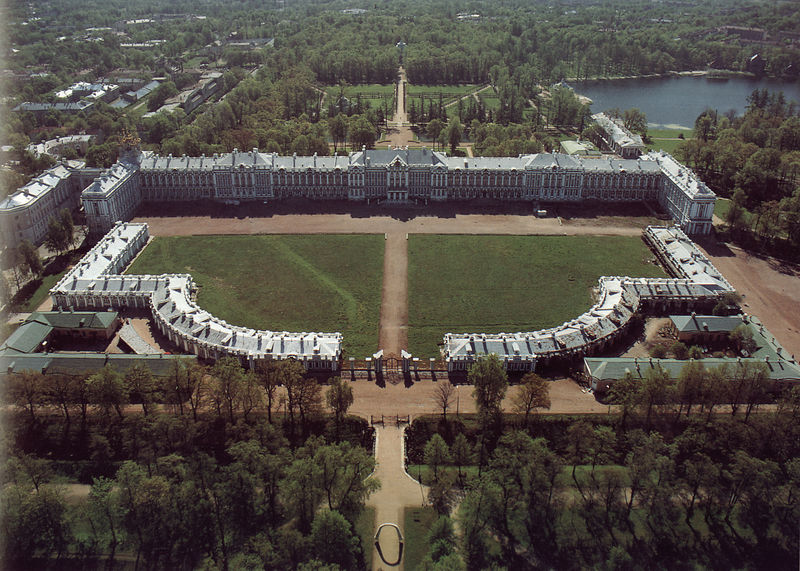
Titel: Tsarskoje Selo
Künstler: Sawwa Tschewakinskij
Schlagwörter: wasser, bäume, grün, sand, see, stadt, braun, fenster, grau, anlage, dach, gebäude, park, rasen, schloss, weg, wiese, erde, häuser, wege, wald, kamine, garten, bogen, ort, platz, vogelperspektive, treppe, symmetrie, tor, foto, palast, draufsicht, symmetrisch, groß, geometrisch, zentral, zentrum, monument, schlossanlage, seitenflügel, flügek, rade, seitengebäude, farten, rweg, park schloss, 18. jh. frankreich